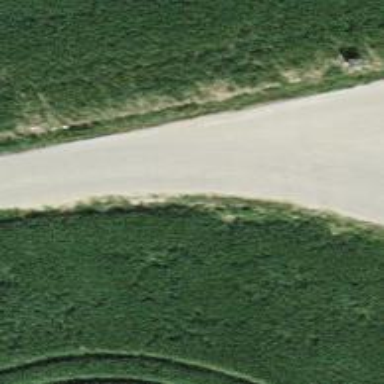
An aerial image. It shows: Unclassified road.